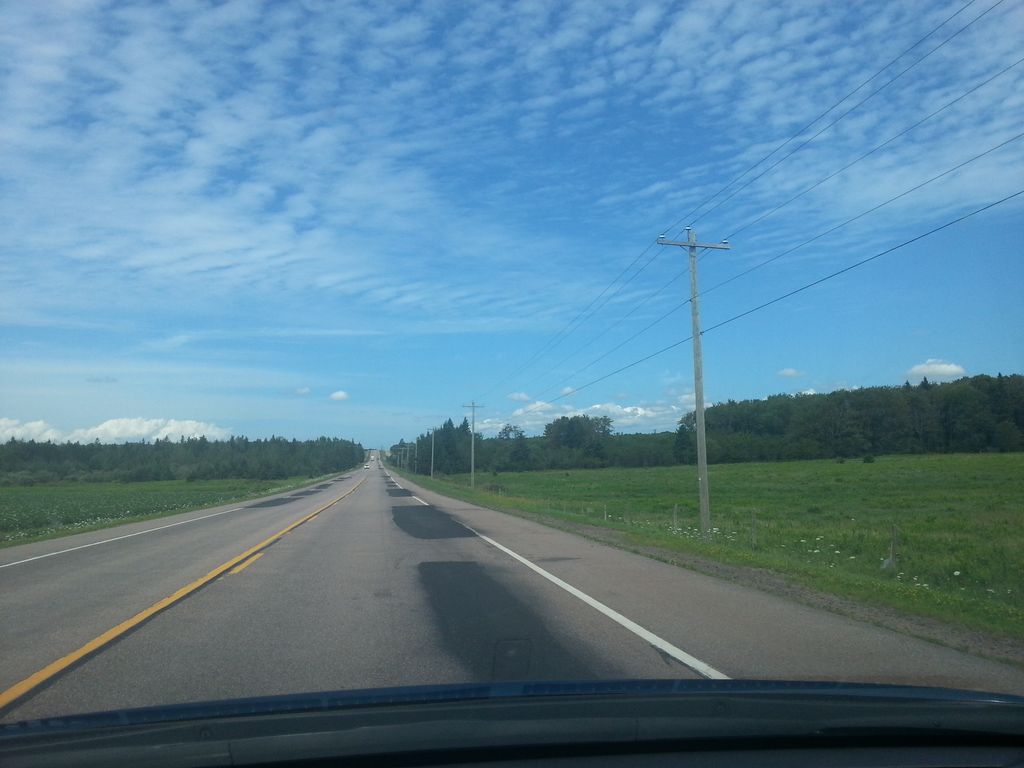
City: charlottetown